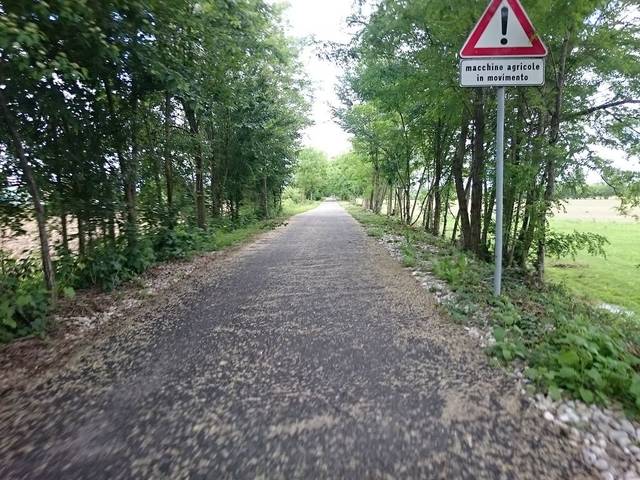
Region: Italy
Coordinates: 45.516, 11.757